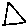
Label: triangle